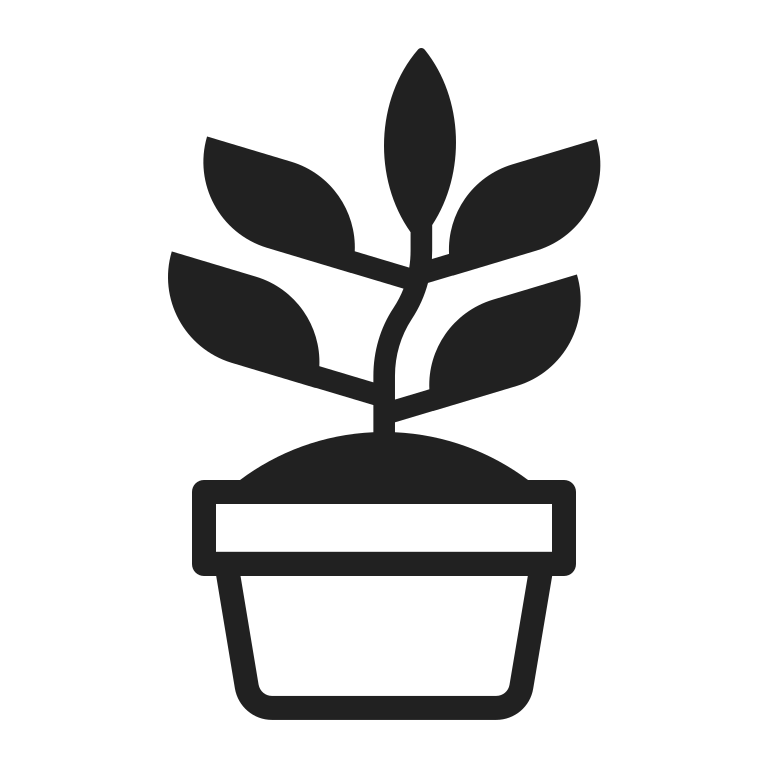
potted plant high contrast